Question: I have a self-referencing model in Django 1.5 as shown below:
'''
RELATIONSHIP_PARENT = 1
RELATIONSHIP_BLOCKED = 2
RELATIONSHIP_STATUSES = (
(RELATIONSHIP_PARENT, 'Parent'),
(RELATIONSHIP_BLOCKED, 'Blocked'),
)
class Message(models.Model):
content = models.CharField("Content", max_length=160, db_index=True)
relationships = models.ManyToManyField('self',
through='Relationship',
symmetrical=False,
related_name='related_to')
class Relationship(models.Model):
parent_message = models.ForeignKey(Message, related_name='parent_messages')
child_message = models.ForeignKey(Message, related_name='child_messages')
status = models.IntegerField(choices=RELATIONSHIP_STATUSES)
'''
And I configured Django admin to show me 'Relationships' as inline when viewing individual 'Message' panel as below:
'''
from django.contrib import admin
from demo.models import Message, Relationship
class RelationshipInline(admin.TabularInline):
model = Relationship
extra = 0
fk_name = 'parent_message'
class MessageAdmin(admin.ModelAdmin):
inlines = (RelationshipInline,)
admin.site.register(Message, MessageAdmin)
admin.site.register(Relationship)
'''
I intend to store many messages (with a lot of parent-child connections among them) in the table. Whenever I view individual message via Admin panel, I see something like this:

As shown in the red circle, Django admin collects all messages in the database and display them as drop-down list in the menu. I have read through a few ways to prevent it and the closest that I found is <URL>' under 'RelationshipInline' class, it doesn't seem to do anything.
If anyone can recommend me to a link or resource or just show me how to prevent Django from showing every entry/messages in the drop-down list, I would greatly appreciate the help. Thank you.
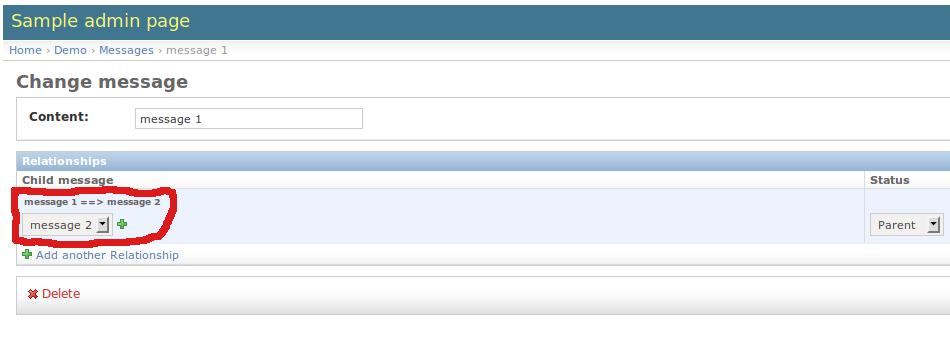
Answer: This should work.
'''
class RelationshipFormSet(BaseInlineFormSet):
def get_queryset(self):
if not hasattr(self, '_queryset'):
criteria = {} #Your criteria here
qs = super(RelationshipFormSet, self).get_queryset().filter(**criteria)
self._queryset = qs
return self._queryset
class RelationshipInline(admin.TabularInline):
model = Relationship
extra = 0
fk_name = 'parent_message'
formset = RelationshipFormSet
'''